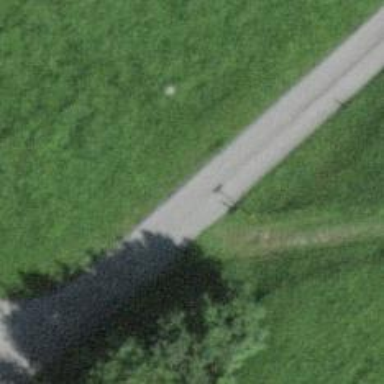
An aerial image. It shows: Guidepost providing information.